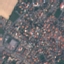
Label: Residential